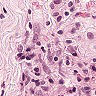
Metastatic tissue present: yes